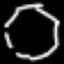
Label: octagon